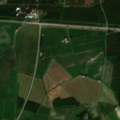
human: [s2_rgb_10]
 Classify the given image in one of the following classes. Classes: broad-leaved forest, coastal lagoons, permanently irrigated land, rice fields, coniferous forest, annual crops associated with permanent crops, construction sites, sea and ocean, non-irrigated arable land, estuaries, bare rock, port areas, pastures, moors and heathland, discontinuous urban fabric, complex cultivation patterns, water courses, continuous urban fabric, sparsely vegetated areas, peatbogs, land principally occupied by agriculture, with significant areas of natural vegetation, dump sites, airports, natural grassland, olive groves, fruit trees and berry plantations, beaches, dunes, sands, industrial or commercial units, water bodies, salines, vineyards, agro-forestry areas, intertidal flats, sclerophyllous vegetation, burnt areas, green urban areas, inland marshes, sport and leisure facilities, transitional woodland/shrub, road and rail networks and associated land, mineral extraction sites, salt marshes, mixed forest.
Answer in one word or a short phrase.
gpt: non-irrigated arable land, coniferous forest, transitional woodland/shrub